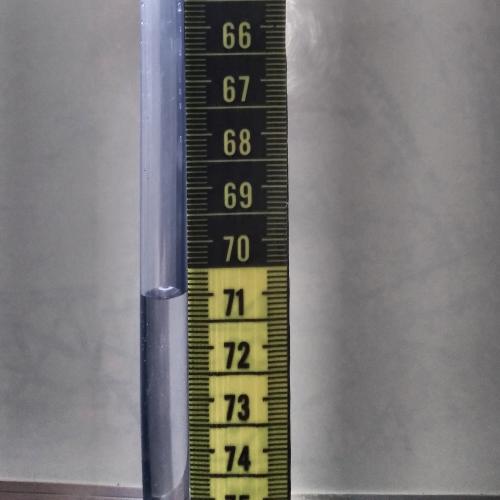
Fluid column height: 71.0 cm